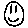
Label: smiley face